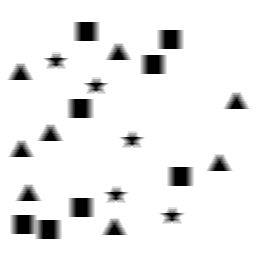
Squares: 8
Triangles: 8
Stars: 5
Total shapes: 21